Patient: sex F, age 89
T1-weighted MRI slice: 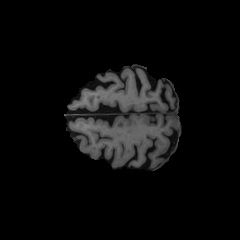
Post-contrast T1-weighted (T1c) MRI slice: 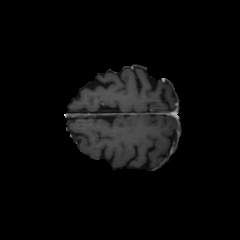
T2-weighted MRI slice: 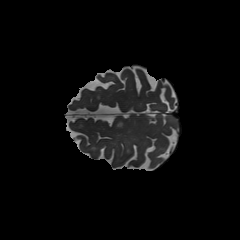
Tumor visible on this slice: no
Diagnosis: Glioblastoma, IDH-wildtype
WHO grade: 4